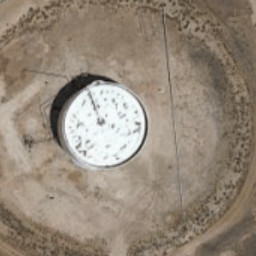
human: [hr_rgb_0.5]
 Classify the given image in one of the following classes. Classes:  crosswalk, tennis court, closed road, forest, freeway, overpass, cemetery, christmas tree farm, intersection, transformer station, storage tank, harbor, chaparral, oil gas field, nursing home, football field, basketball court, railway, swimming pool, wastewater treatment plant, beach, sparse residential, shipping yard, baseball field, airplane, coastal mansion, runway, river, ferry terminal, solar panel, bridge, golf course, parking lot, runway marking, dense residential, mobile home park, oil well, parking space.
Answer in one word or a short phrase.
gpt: storage tank